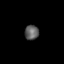
Tissue: lung
Cell type: T cells
Senescence score: 0.1646
Nuclear area (px): 205
Mean DAPI intensity: 93.59